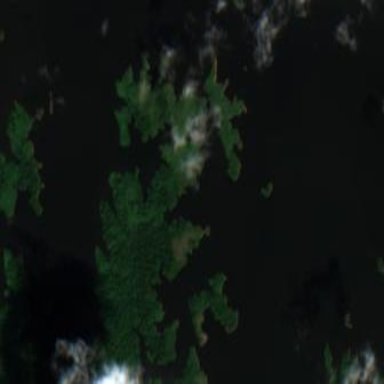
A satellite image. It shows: Island.